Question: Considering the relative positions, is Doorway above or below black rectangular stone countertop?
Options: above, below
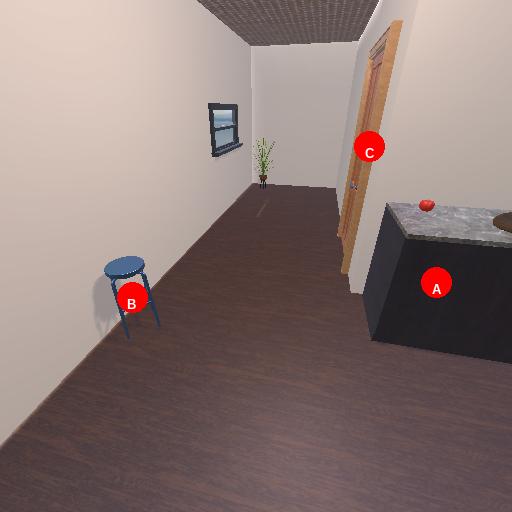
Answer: above